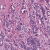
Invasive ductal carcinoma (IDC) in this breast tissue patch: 1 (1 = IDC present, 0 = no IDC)